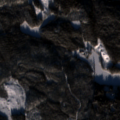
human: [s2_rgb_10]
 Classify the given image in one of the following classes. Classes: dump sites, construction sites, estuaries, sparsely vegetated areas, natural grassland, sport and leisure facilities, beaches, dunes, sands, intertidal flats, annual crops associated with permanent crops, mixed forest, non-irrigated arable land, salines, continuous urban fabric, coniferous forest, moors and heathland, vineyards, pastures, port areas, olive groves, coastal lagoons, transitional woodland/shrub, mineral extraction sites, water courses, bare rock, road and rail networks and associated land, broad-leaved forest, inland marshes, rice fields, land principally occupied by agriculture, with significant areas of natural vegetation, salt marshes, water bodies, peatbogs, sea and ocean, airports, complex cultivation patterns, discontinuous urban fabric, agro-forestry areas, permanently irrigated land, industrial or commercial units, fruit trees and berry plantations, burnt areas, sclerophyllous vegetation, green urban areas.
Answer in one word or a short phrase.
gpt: coniferous forest, mixed forest